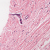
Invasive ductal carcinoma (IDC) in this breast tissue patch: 0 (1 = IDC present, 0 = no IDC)